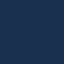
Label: SeaLake